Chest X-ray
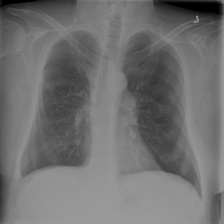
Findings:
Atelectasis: negative
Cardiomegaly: negative
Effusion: negative
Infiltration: negative
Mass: negative
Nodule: negative
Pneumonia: negative
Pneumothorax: negative
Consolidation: negative
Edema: negative
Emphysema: negative
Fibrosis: negative
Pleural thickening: negative
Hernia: negative